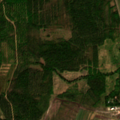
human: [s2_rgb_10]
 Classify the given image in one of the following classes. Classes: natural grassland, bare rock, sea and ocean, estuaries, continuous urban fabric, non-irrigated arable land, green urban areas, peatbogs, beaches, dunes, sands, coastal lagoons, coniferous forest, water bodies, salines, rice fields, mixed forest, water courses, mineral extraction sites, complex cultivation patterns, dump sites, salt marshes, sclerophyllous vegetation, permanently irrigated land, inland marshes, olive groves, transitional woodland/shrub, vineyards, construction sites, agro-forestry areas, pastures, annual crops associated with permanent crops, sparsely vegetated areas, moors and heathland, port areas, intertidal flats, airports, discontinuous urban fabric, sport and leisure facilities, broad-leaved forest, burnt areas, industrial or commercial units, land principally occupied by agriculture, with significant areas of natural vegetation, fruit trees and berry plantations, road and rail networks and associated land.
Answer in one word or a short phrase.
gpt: coniferous forest, mixed forest, transitional woodland/shrub